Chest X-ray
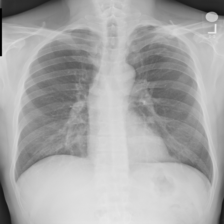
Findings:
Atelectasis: negative
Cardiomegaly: negative
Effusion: negative
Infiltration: negative
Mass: negative
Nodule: negative
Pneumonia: negative
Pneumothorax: negative
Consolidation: negative
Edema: negative
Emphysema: negative
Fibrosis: negative
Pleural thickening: negative
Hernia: negative